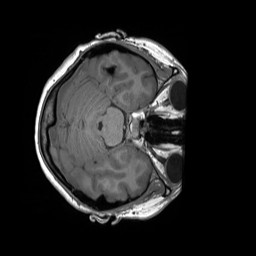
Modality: T1w
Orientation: axial
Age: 24
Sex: female
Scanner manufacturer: siemens
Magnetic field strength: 3 T
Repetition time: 1.8 s
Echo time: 0.00232 s